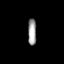
Tissue: prostate
Cell type: Myeloid cells
Senescence score: 0.301
Nuclear area (px): 216
Mean DAPI intensity: 160